Interaction volume radius: 5 \u00c5
Interaction volume height: 30 \u00c5
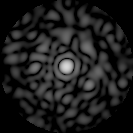
Disorder parameter: 0.8685